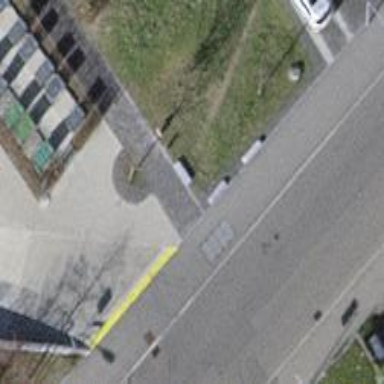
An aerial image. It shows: Block barrier.